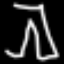
Label: pants